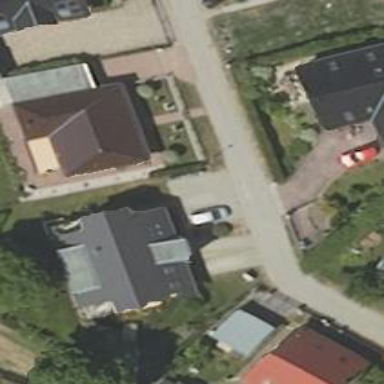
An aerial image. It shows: Residential road.